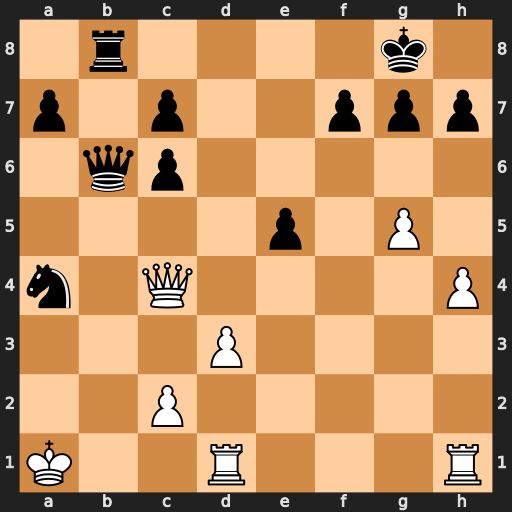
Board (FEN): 1r4k1/p1p2ppp/1qp5/4p1P1/n1Q4P/3P4/2P5/K2R3R
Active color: w
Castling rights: -
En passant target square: -
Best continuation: Rb1 Nb2 Qa2